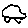
Label: car